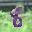
Label: 8